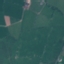
Land use / land cover class: Pasture